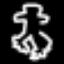
Label: frog